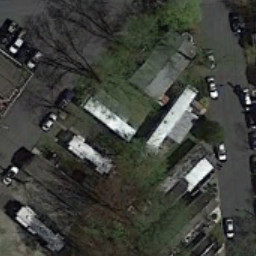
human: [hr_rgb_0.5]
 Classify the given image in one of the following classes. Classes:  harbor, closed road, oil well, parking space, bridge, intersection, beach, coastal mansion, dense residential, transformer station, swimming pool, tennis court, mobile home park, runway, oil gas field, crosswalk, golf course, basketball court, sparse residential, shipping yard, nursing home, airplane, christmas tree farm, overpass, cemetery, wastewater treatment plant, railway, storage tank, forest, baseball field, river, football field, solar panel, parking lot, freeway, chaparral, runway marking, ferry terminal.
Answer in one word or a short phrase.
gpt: mobile home park